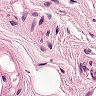
Metastatic tissue present: no